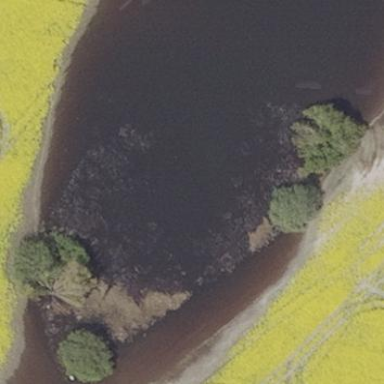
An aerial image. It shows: Wetland area.